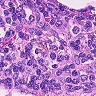
Metastatic tissue present: no